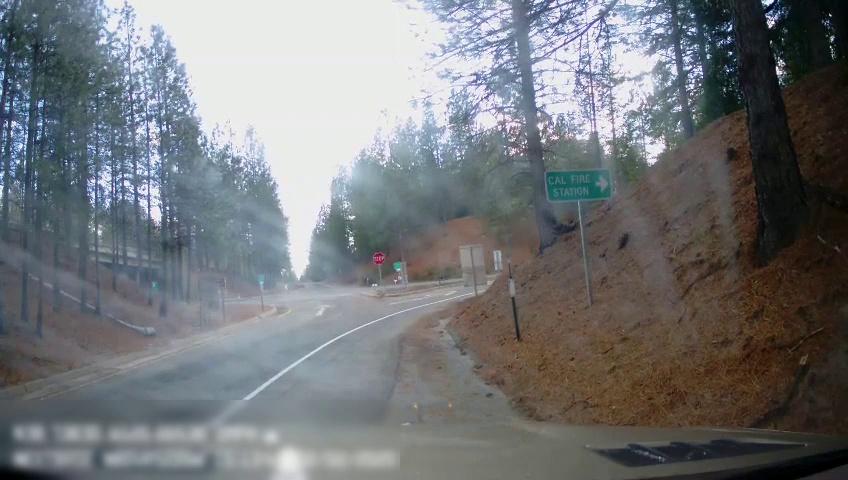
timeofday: Day
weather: Sunny
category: Drivable Space
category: Lanes | Alternate Lane
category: Lanes | Alternate Lane
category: Traffic | Signs
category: Traffic | Signs
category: Traffic | Signs